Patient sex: F
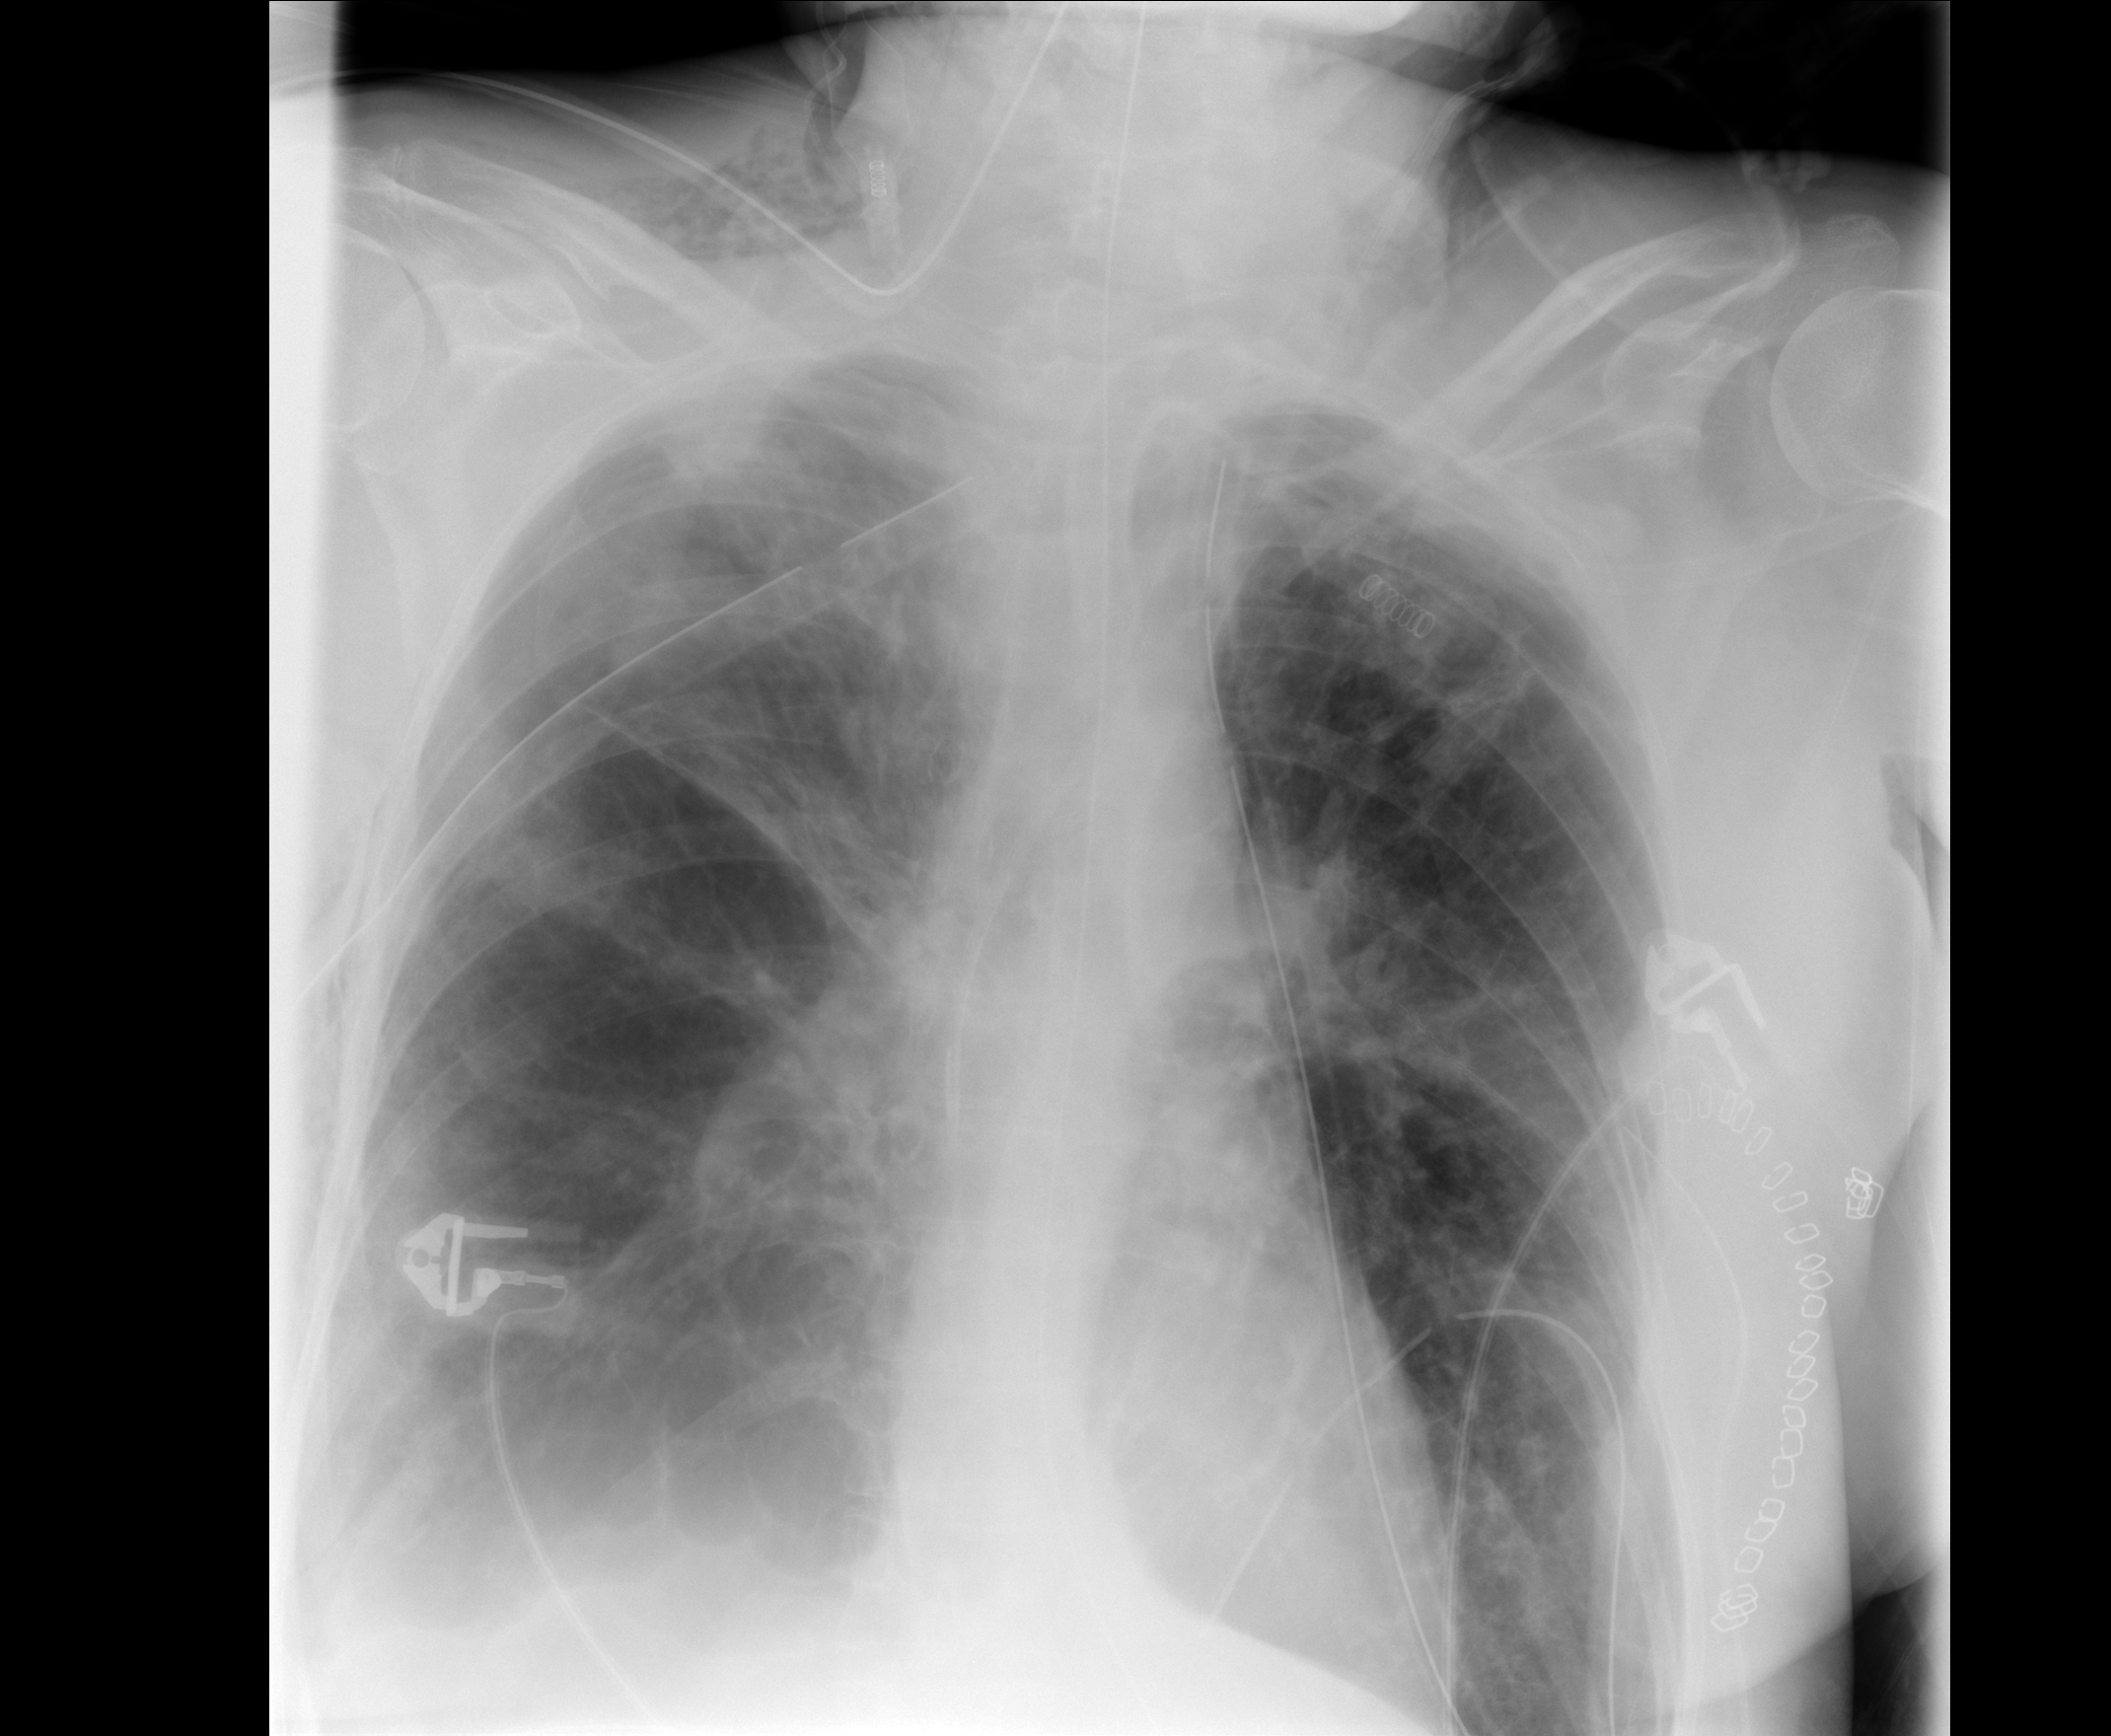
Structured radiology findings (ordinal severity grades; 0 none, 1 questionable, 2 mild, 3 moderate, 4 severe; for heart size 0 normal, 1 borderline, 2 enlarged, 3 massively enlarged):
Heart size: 0
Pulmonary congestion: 2
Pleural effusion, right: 2
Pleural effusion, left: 0
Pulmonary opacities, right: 2
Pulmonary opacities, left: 2
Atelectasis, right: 3
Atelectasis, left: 2